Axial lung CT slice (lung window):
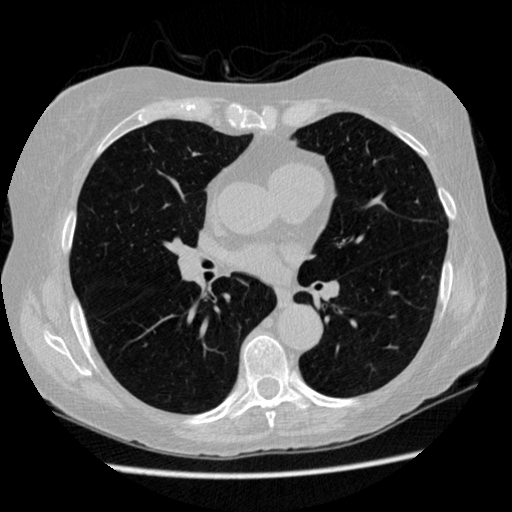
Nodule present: no